Field crop: maize
Growth stage: 2
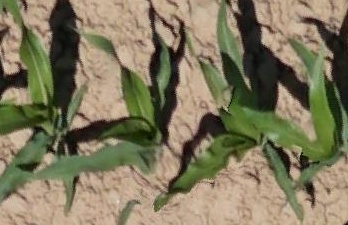
Species: maize